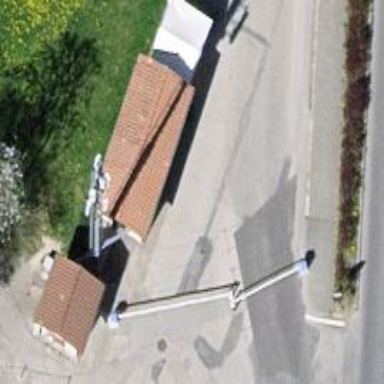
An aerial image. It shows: Bus stop with shelter. It is platform for public transport.